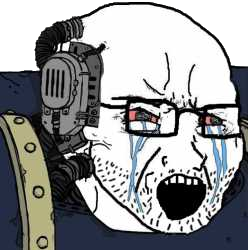
Label: 5_Soyjak